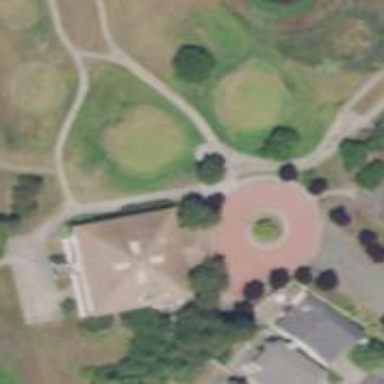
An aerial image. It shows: Pathway for golfing.